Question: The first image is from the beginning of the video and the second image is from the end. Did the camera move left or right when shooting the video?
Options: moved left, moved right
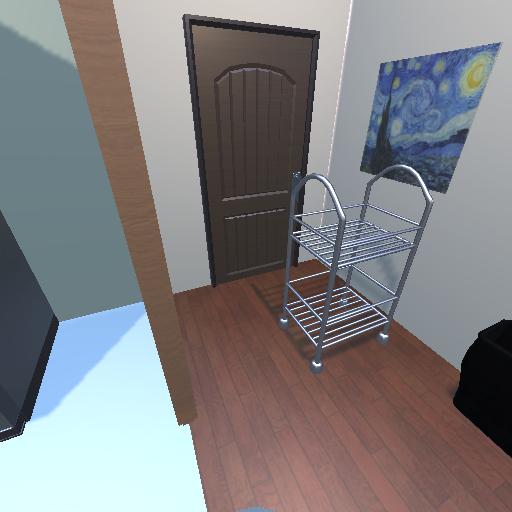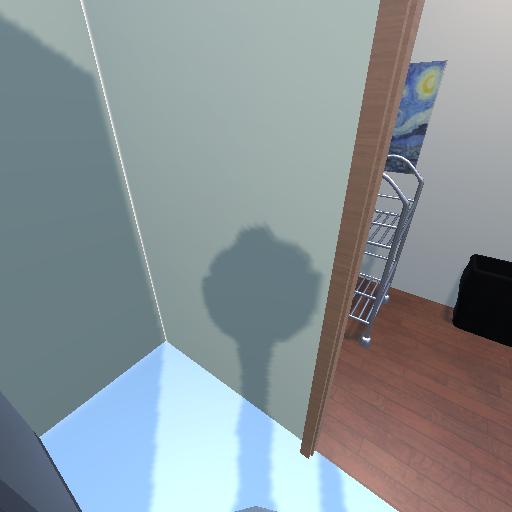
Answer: moved left